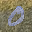
Label: 0